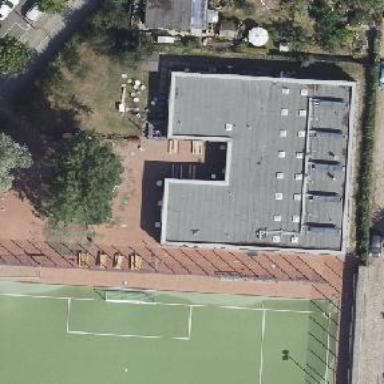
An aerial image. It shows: Flat-roofed building serving as community center and home to soccer club.